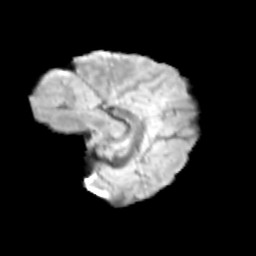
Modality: T2w
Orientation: sagittal
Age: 13
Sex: male
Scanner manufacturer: siemens
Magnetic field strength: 3 T
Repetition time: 3.8 s
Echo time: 0.07 s